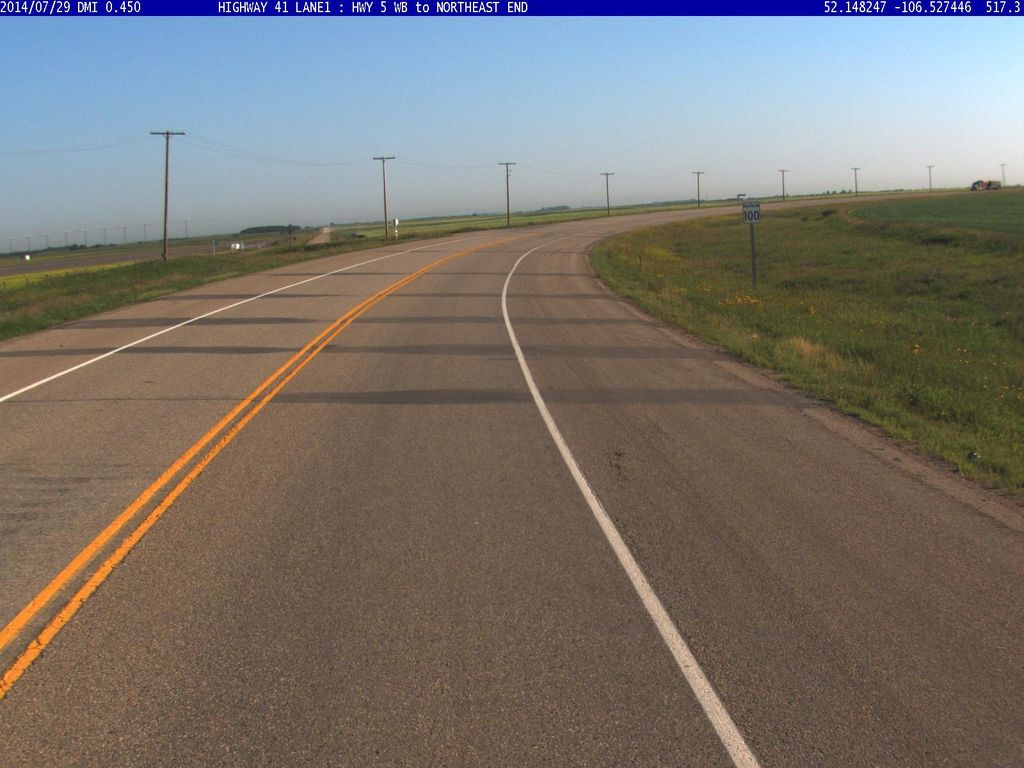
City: saskatoon